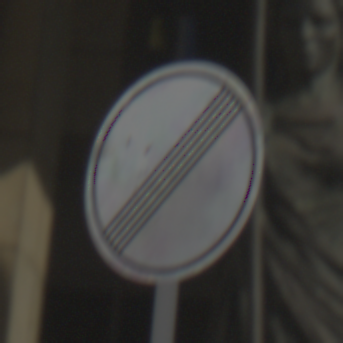
Verkehrszeichen: EndeSaemtlicherBegrenzungen
Umgebung: Outdoor, Urban
Tageszeit: MorningAfternoon
Wetter: PartlyCloudy
Licht: Natural
Jahreszeit: NotSpecified
Kontrast: HighContrast